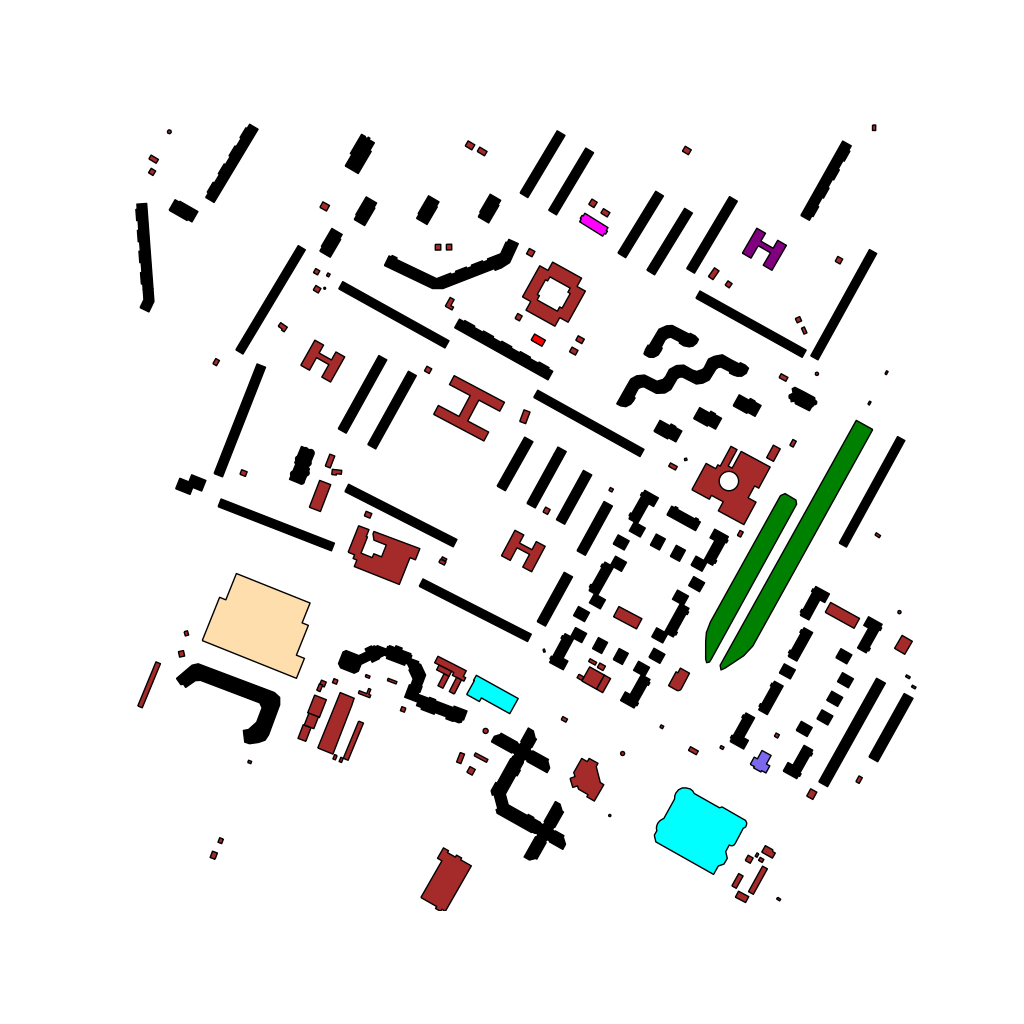
Tags: overhead vector_map, business, recreation, residential, modern, soviet, high_rise, individual_rise, low_rise, density_3, Building, Facility, Kinder, Mall, Park, Playground, Police, Resto, Supermkt, 1.0 km²